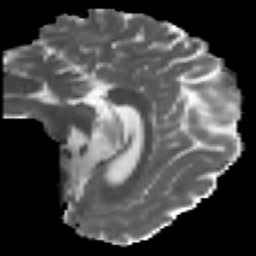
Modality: MD
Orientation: sagittal
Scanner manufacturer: ge
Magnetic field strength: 3 T
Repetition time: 7.98 s
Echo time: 0.0701 s